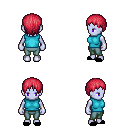
a pixel art fantasy rpg character, female body template, dark elf, purple skin, teal sleeveless shirt, teal pants, ruby red plain hairstyle, black slippers, four views (front, back, left, right), 2x2 character sprite sheet, small pixel art, hard edges, no anti-aliasing